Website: lowes
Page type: payment
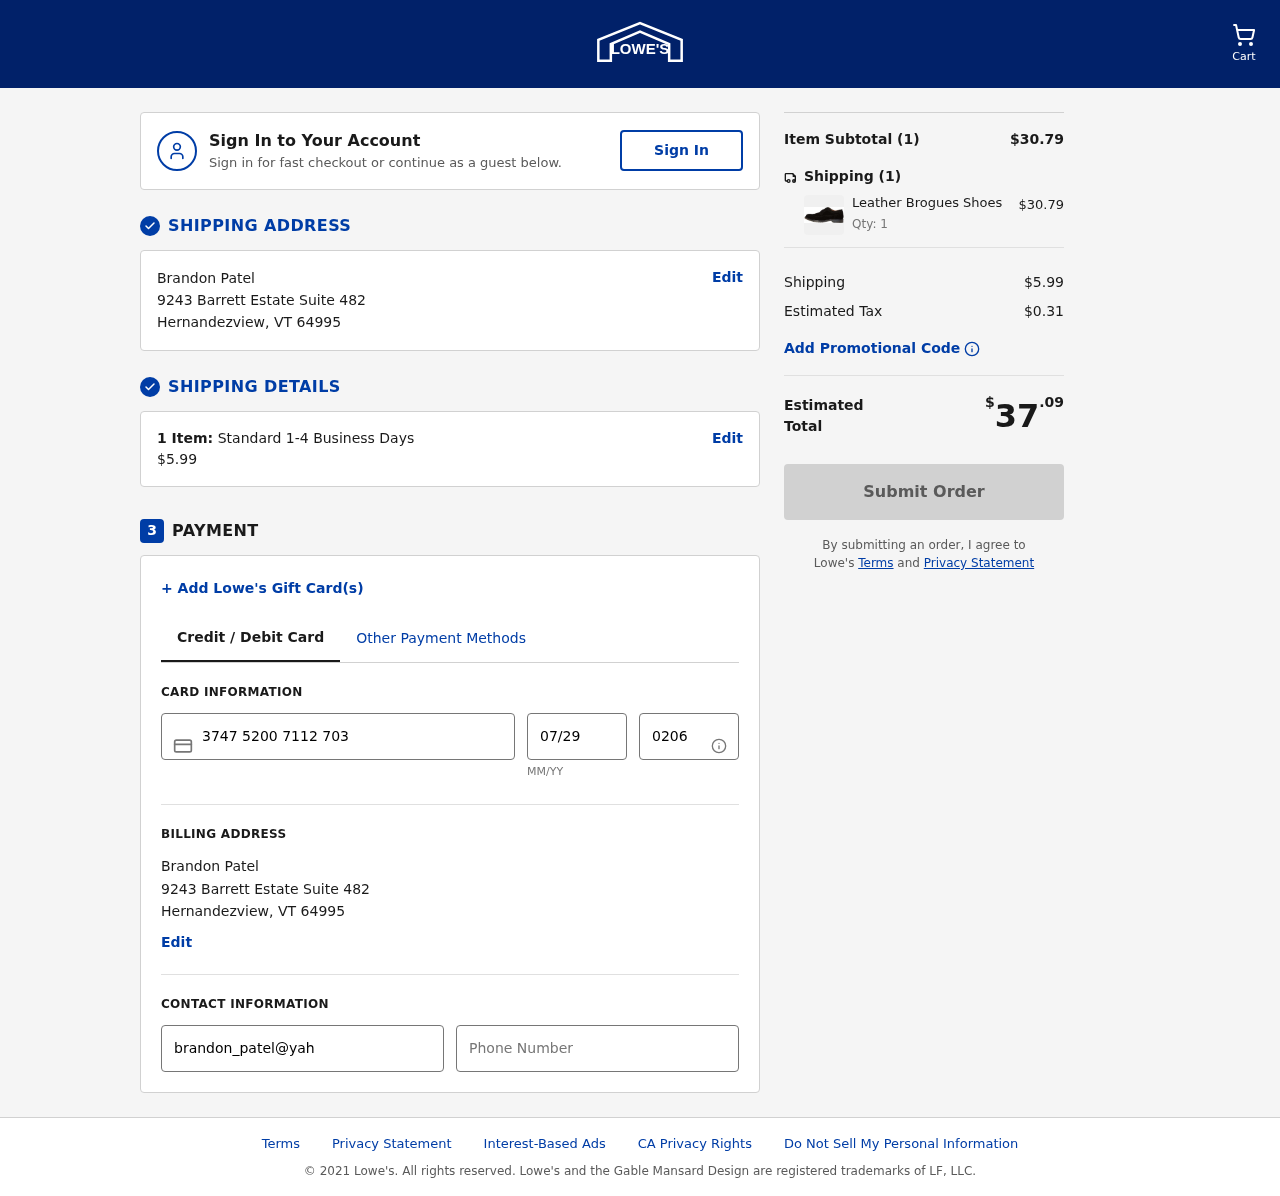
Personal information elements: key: PII_CARD_CVV
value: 0206
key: PII_CARD_EXPIRY
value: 07/29
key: PII_CARD_NUMBER
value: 3747 5200 7112 703
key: PII_CITY
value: Hernandezview
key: PII_EMAIL
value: brandon_patel@yahoo.com
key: PII_FULLNAME
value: Brandon Patel
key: PII_PHONE
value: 3184096390
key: PII_POSTCODE
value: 64995
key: PII_STATE_ABBR
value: VT
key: PII_STREET
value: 9243 Barrett Estate Suite 482
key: PII_FULLNAME2
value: Brandon Patel
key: PII_CITY2
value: Hernandezview
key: PII_STATE_ABBR2
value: VT
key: PII_POSTCODE_FULL
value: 64995
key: PII_POSTCODE_NUMERIC
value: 64995
Product elements: key: PRODUCT1_NAME
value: Leather Brogues Shoes
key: PRODUCT1_PRICE
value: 30.79
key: PRODUCT1_QUANTITY
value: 1
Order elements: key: ORDER_NUM_ITEMS
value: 1
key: ORDER_SHIPPING_COST
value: $5.99
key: ORDER_NUM_ITEMS2
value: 1
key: ORDER_SUBTOTAL
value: $30.79
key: ORDER_NUM_ITEMS3
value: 1
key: ORDER_SHIPPING_COST2
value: $5.99
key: ORDER_TAX
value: $0.31
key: ORDER_TOTAL
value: $37.09